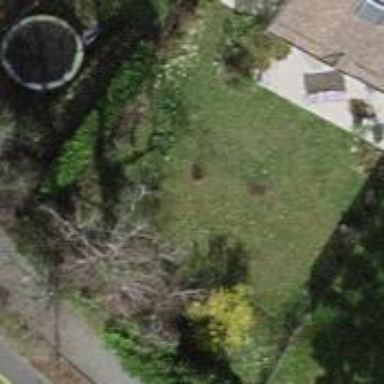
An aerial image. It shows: Garden enclosed by fence.